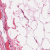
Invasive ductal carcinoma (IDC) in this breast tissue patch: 0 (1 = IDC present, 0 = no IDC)